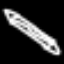
Label: pencil